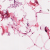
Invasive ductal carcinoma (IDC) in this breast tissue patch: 0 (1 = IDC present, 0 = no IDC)